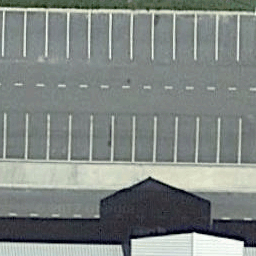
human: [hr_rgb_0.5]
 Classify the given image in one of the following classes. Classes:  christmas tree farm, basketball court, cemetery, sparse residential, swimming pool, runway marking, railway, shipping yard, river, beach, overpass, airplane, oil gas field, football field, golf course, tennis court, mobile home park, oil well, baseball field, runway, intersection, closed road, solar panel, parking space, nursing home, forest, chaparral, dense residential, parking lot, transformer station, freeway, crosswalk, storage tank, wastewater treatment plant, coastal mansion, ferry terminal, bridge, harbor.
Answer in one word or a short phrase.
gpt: parking space